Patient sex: M
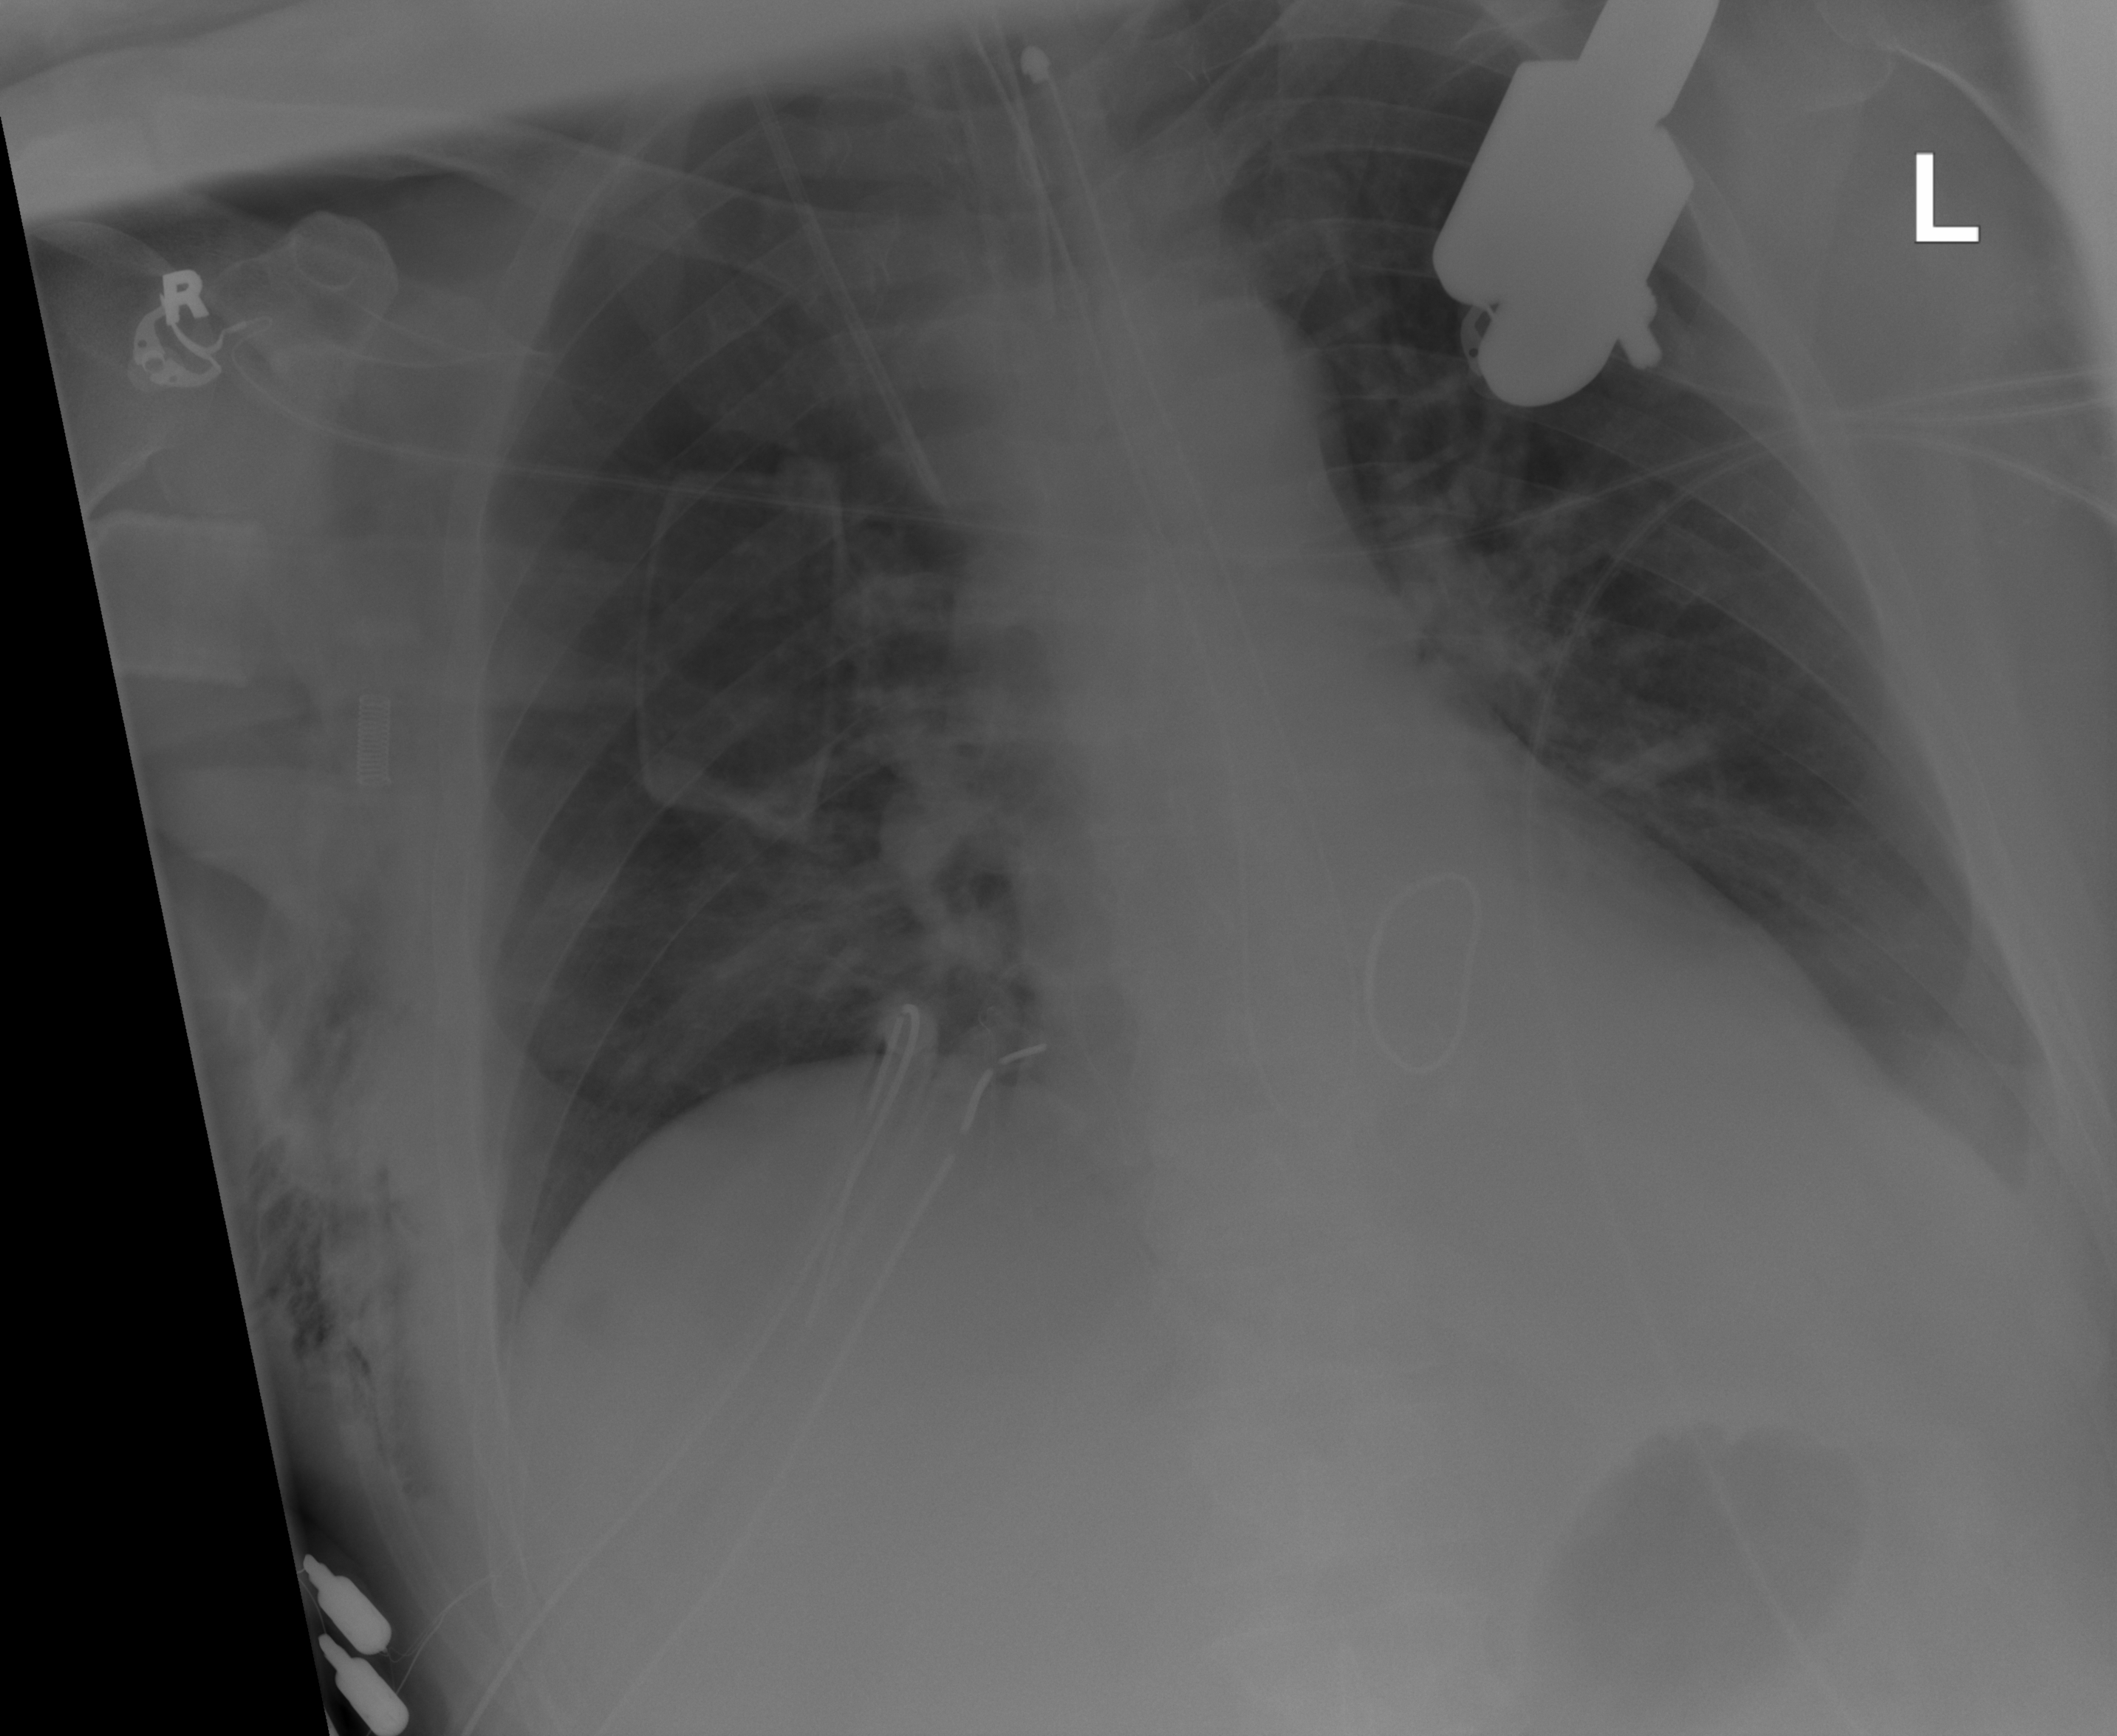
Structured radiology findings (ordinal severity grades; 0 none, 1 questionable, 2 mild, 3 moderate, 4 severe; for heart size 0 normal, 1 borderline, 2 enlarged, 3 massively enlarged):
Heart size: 0
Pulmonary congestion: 2
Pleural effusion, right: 0
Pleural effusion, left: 2
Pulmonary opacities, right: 2
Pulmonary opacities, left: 1
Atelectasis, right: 2
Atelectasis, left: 2